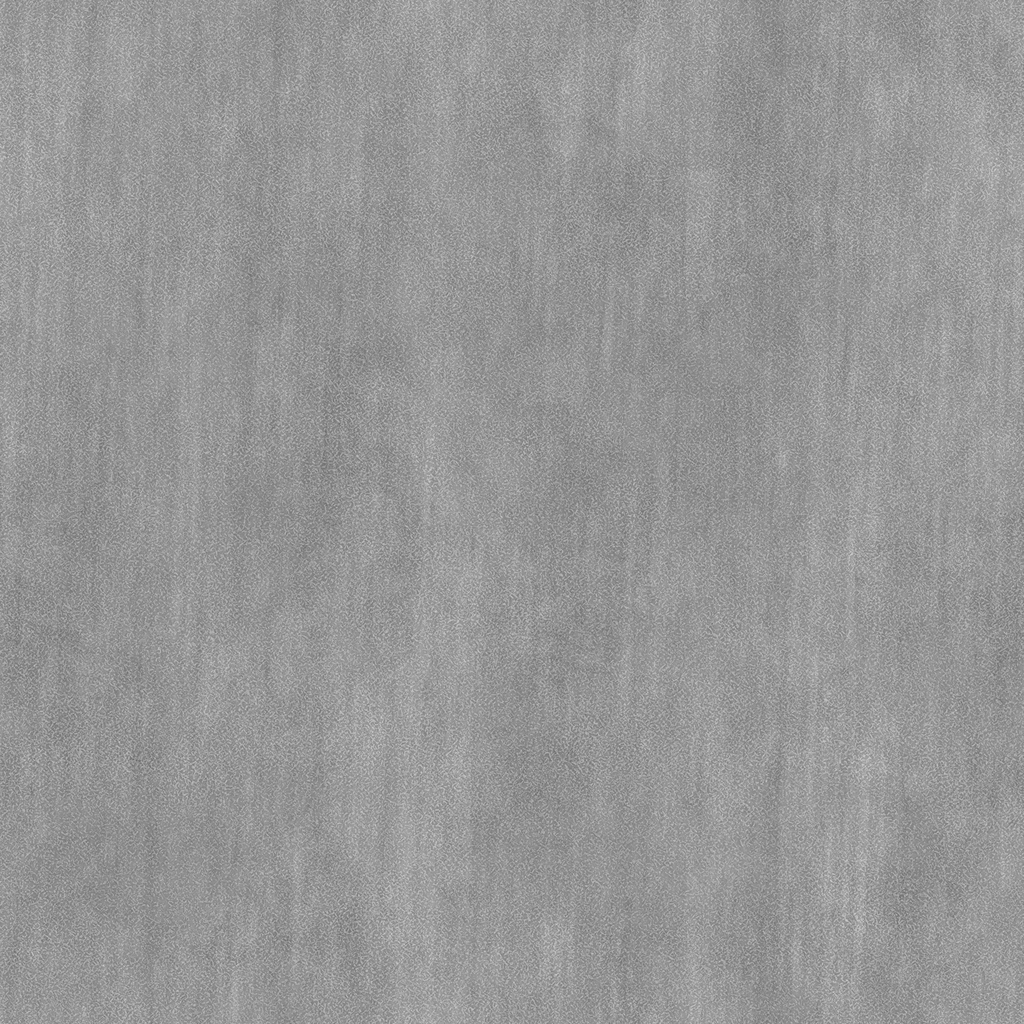
Texture map type: Roughness